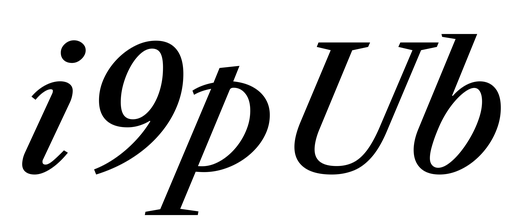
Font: LibreCaslonText-Italic_Medium_Italic